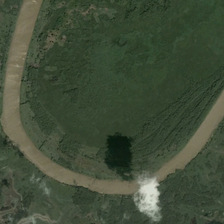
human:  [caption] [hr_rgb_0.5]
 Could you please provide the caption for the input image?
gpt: many green trees are in two sides of a curved yellow river .

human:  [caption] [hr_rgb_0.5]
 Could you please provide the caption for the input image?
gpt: many green trees are in two sides of a curved yellow river .

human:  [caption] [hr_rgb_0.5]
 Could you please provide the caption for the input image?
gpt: many green trees are in two sides of a curved yellow river .

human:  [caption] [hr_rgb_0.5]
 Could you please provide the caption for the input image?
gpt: many green trees are in two sides of a curved yellow river .

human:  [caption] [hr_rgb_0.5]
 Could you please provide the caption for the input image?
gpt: many green trees are in two sides of a curved yellow river .